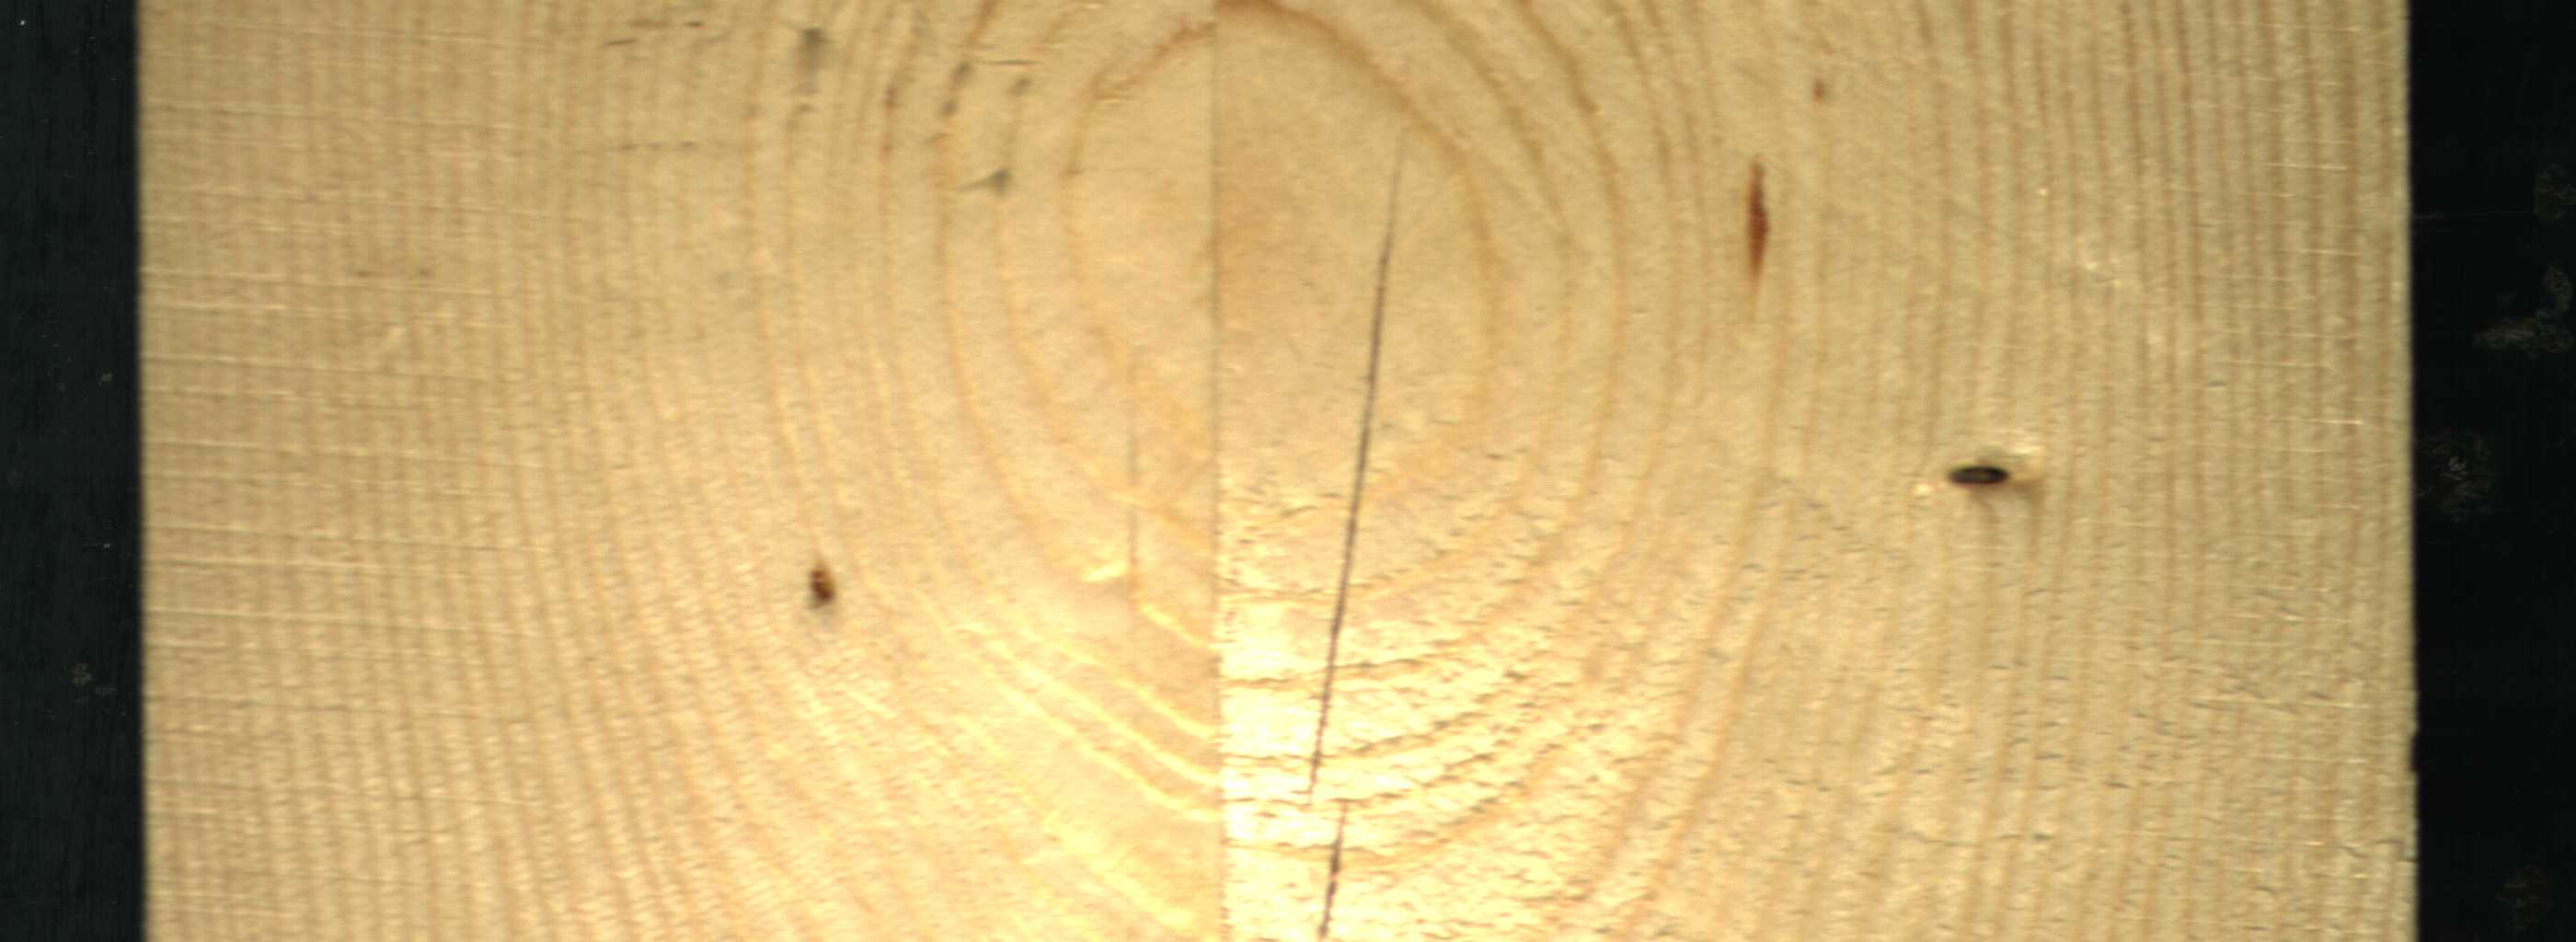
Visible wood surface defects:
resin
resin
Crack
Crack
Dead_Knot